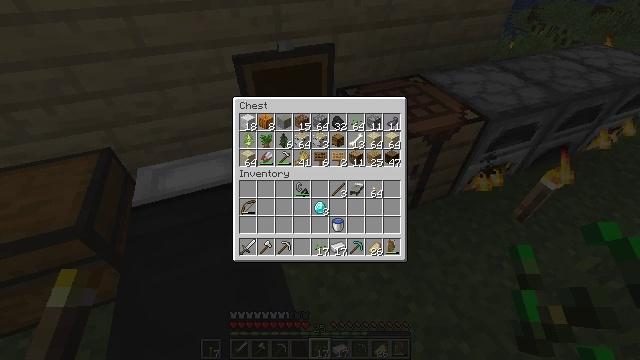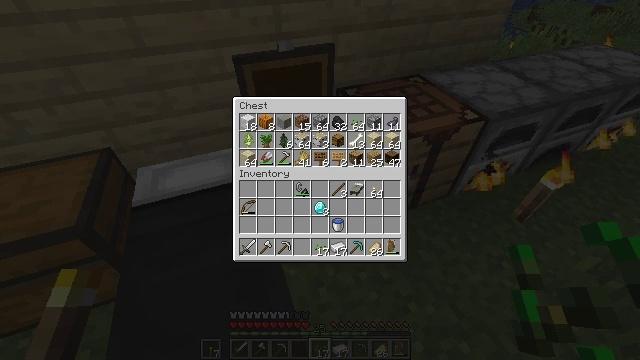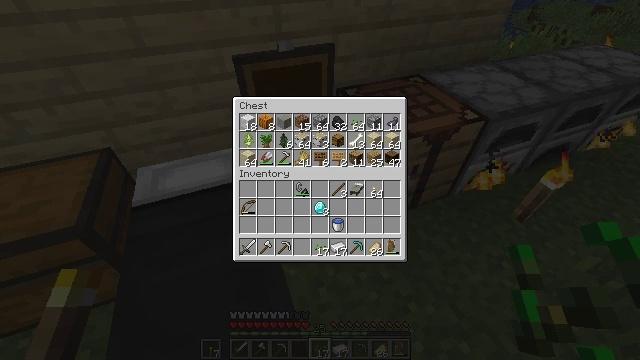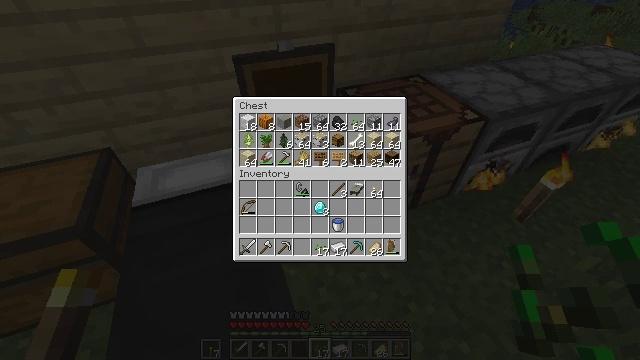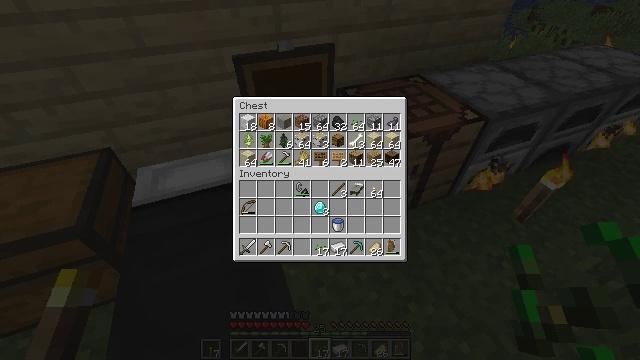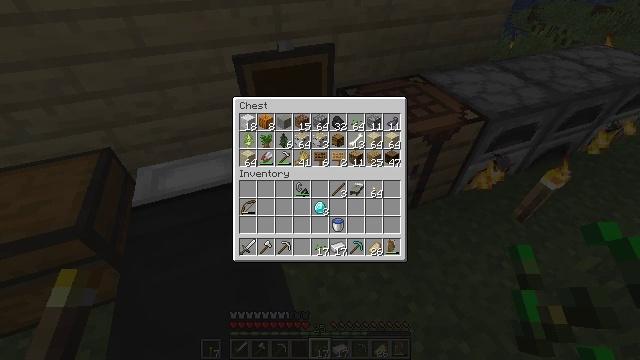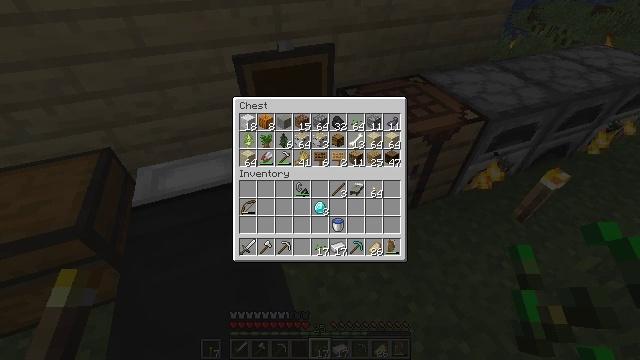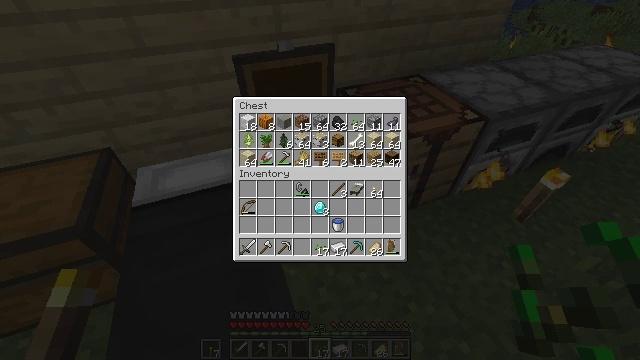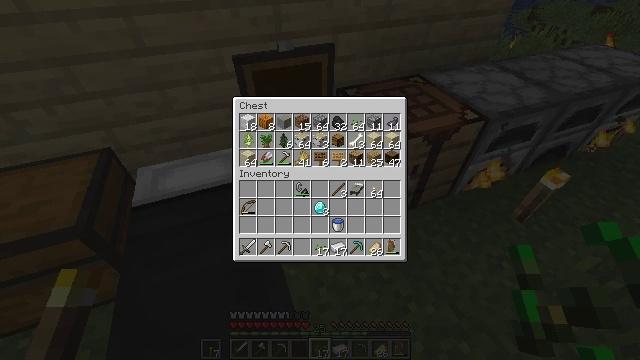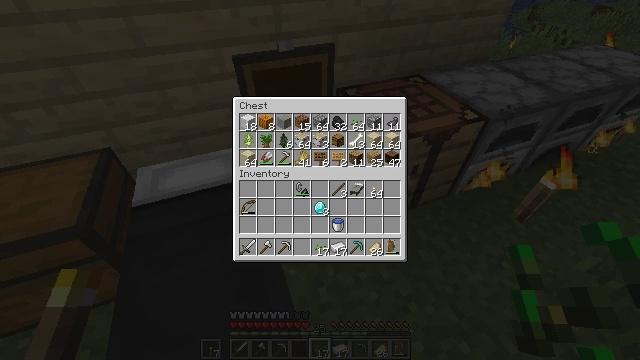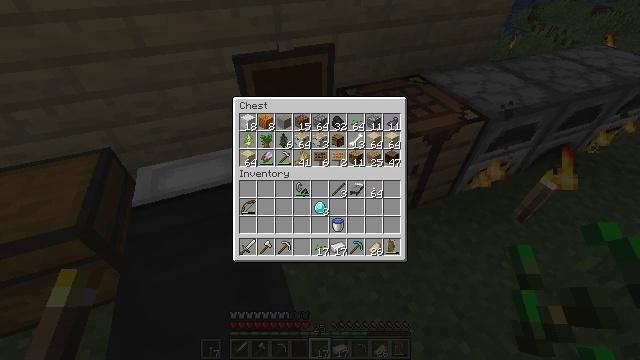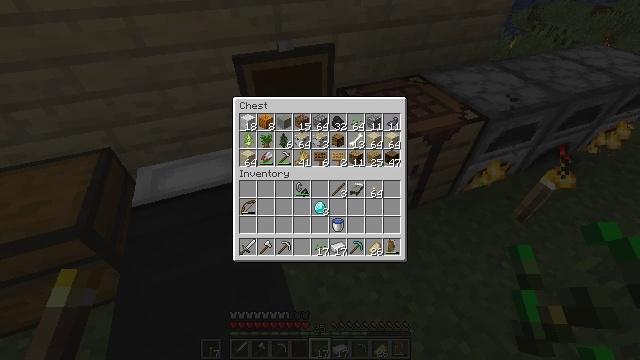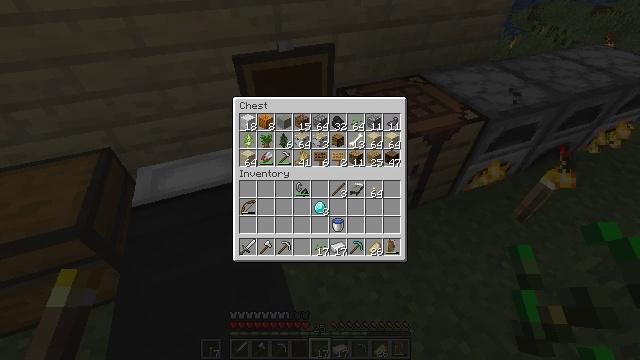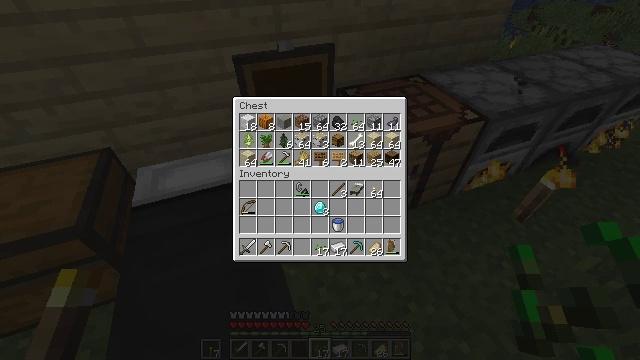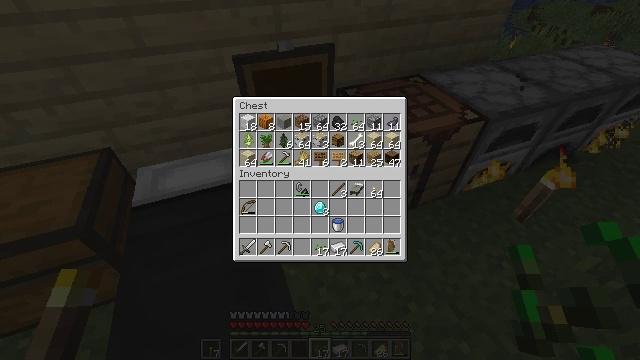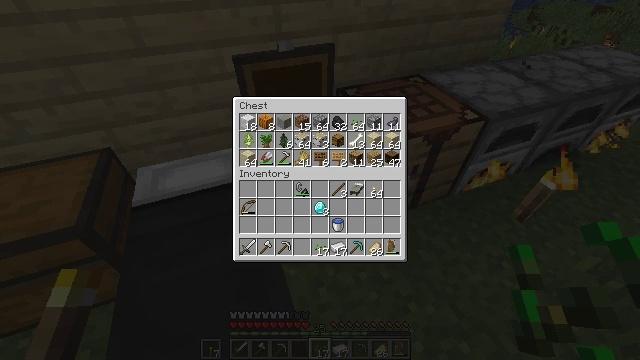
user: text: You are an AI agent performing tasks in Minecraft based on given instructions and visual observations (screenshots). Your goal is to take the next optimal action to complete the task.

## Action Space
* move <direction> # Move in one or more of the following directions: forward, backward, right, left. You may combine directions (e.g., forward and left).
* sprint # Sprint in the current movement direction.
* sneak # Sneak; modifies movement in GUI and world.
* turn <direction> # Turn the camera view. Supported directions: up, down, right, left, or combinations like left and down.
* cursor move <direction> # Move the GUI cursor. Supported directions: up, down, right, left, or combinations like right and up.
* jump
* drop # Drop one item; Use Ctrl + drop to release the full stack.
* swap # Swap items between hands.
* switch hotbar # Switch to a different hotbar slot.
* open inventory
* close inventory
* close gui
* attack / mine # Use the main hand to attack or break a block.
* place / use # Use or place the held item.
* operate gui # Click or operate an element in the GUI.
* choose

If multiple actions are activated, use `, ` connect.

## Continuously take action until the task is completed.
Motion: motion action
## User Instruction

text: Furnace required to craft a gold ingot.
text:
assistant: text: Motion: no_op
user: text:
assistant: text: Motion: no_op
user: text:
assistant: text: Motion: no_op
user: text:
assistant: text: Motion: no_op
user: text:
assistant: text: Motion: no_op
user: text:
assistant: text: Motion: no_op
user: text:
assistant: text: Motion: no_op
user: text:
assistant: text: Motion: no_op
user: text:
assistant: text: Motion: no_op
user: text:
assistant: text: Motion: no_op
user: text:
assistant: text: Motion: no_op
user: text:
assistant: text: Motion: no_op
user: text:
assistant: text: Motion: no_op
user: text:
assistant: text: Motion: no_op
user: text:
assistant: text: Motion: no_op
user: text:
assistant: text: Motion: no_op
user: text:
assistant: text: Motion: no_op
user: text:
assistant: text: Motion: no_op
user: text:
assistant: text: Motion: no_op
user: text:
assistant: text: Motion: no_op
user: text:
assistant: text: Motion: no_op
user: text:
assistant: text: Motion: no_op
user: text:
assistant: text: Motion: no_op
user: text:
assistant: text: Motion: no_op
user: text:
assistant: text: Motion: no_op
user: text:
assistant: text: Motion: no_op
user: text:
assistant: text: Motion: no_op
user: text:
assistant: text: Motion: no_op
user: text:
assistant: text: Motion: no_op
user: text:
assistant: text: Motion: no_op